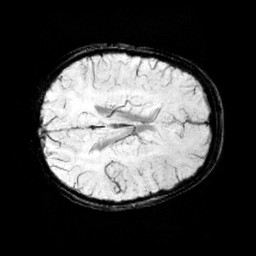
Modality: minIP
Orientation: axial
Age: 11
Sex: female
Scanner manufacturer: siemens
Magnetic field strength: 3 T
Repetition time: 0.027 s
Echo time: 0.02 s